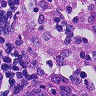
Metastatic tissue present: no